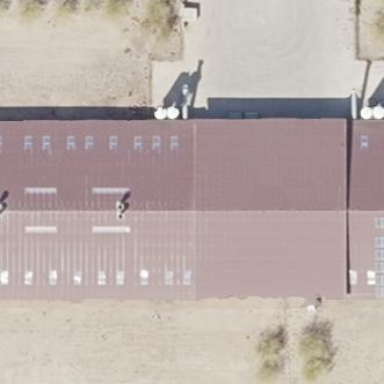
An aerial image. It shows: Building with gabled roof oriented across its structure.